Question: I'm trying to achieve this shape in css, tried in several different ways, checked online for examples but looks like this shape is kind of tricky to accomplish.
Anyone that could have an idea of how to do this? Not sure if it's even possible with css only technique.

Thank you!
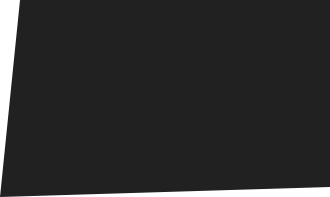
Answer: Yes, it is possible and it's very simple.
# demo
:
:
I'm using just one element and a pseudo for the bottom left corner so the is simply:
'''
<div class='shape'></div>
'''
Relevant :
'''
.shape {
overflow: hidden; /* to hide the top right corner
of the parallelogram formed by the pseudo */
position: relative;
width: 20em; height: 10em; /* any values really */
}
.shape:before {
position: absolute;
bottom: 0; left: 0;
width: 150%; height: 150%;
transform-origin: 0 100%;
transform: rotate(-3deg) skewX(-10deg);
background: black;
content: '';
}
'''
You can get of shapes using CSS transforms. And they are real shapes, you can have any kind of background behind.